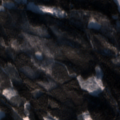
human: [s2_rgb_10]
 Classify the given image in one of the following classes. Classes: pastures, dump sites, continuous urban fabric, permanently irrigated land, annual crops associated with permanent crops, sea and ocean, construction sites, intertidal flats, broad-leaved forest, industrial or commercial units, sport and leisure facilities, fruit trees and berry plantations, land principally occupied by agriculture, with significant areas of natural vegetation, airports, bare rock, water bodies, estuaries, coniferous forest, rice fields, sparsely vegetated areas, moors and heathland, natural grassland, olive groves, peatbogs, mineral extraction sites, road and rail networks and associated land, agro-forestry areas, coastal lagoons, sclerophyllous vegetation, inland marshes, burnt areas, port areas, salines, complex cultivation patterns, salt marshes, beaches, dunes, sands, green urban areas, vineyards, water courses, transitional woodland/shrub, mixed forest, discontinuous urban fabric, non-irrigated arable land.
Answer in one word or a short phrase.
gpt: coniferous forest, mixed forest, water bodies